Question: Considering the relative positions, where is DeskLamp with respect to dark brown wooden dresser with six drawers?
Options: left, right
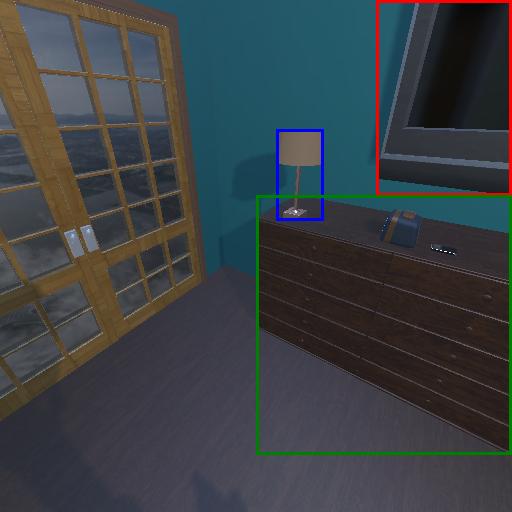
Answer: left